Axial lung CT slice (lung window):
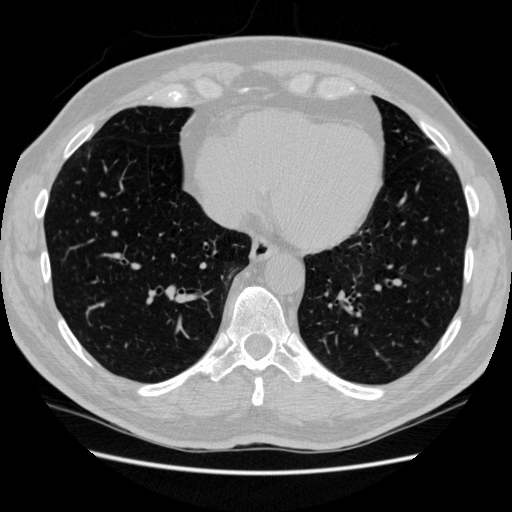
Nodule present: no